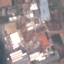
Label: Industrial